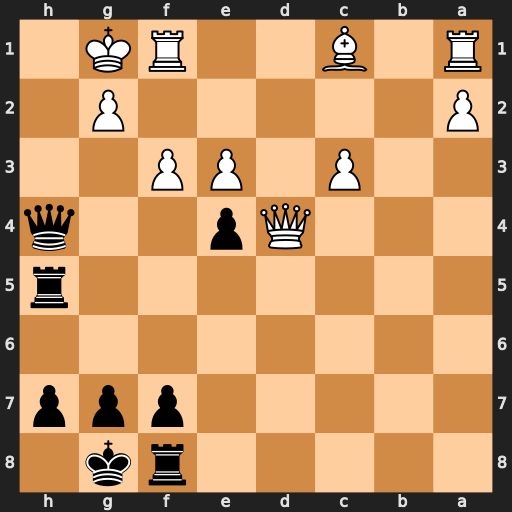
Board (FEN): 5rk1/5ppp/8/7r/3Qp2q/2P1PP2/P5P1/R1B2RK1
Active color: b
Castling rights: -
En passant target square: -
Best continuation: Qh2+ Kf2 Rg5